Interaction volume radius: 5 \u00c5
Interaction volume height: 10 \u00c5
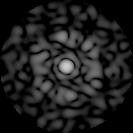
Disorder parameter: 0.8044